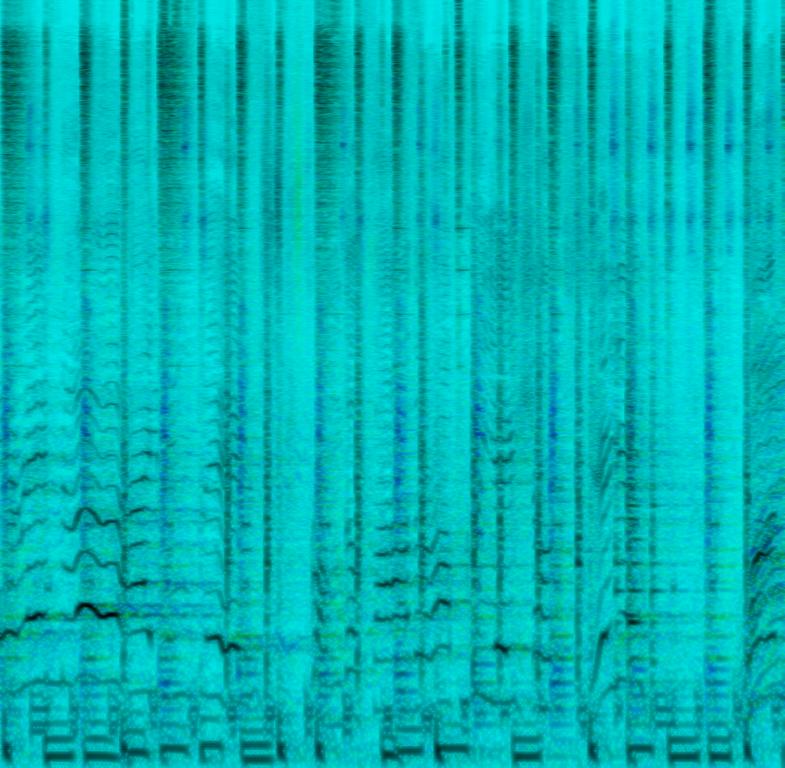
A male vocalist sings this beautiful Reggae song. The tempo is medium with a keyboard harmony, punchy and infectious bass line and funky drumming with harmonic vocal backup. The song talks about world peace, kindness towards humankind and unity. The song is inspirational, passionate, youthful, emotional,persuasive,impactful, melodic , engaging and captivating.